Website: walmart
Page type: payment
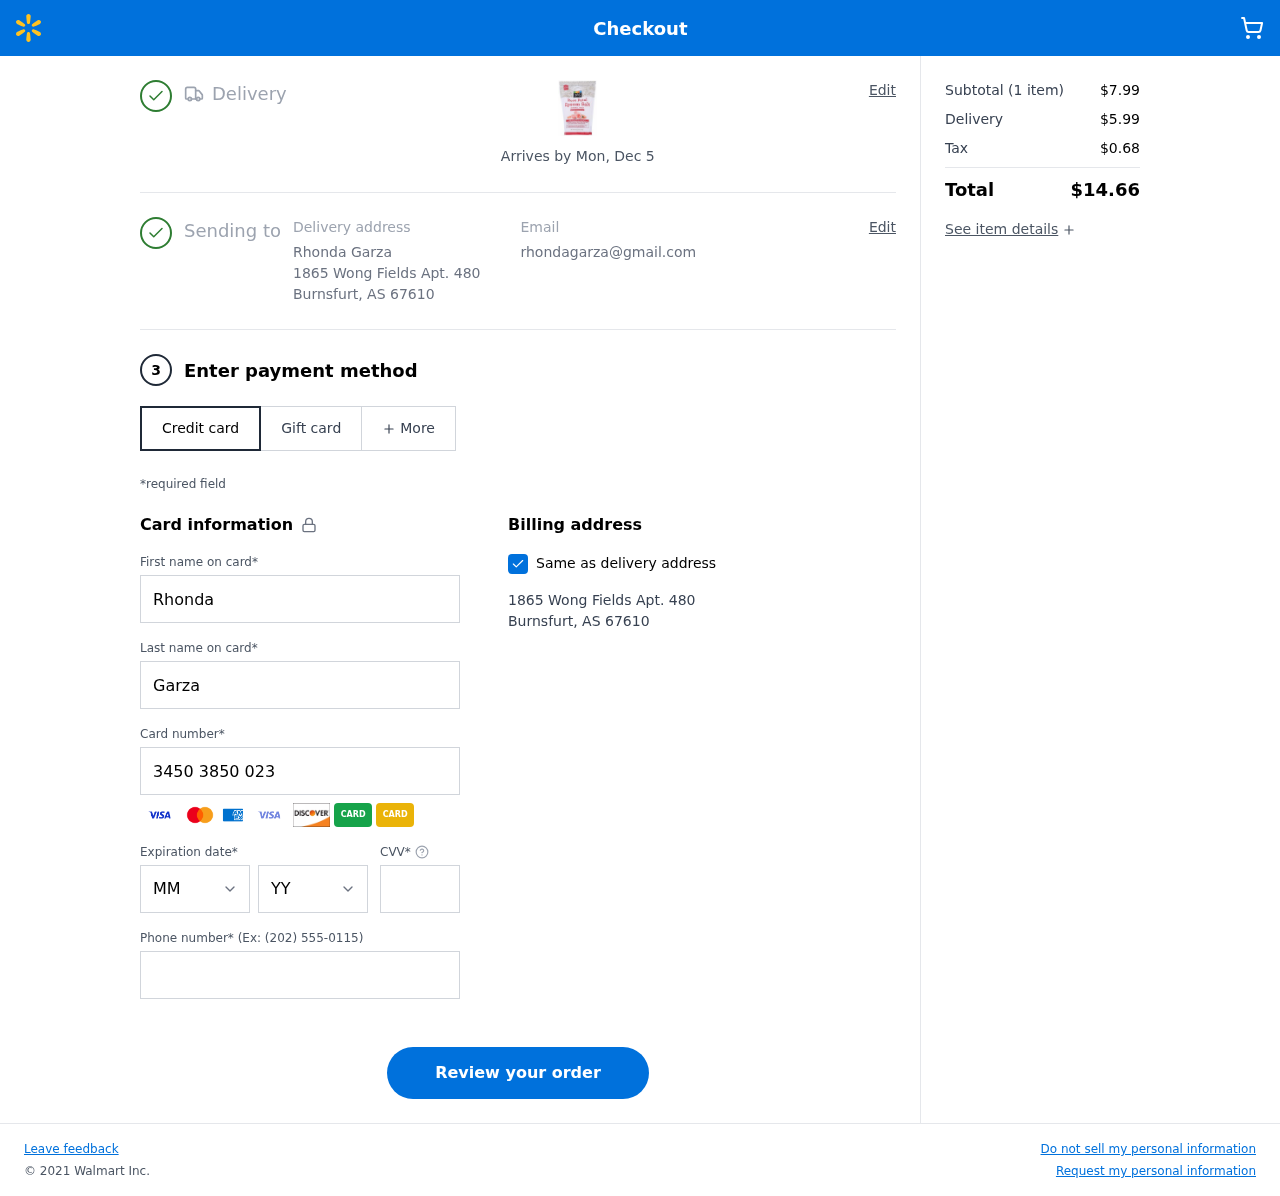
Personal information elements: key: PII_CARD_CVV
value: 9755
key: PII_CARD_EXPIRY_MONTH
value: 06
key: PII_CARD_EXPIRY_YEAR
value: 27
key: PII_CARD_NUMBER
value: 3450 3850 0232 032
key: PII_CITY
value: Burnsfurt
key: PII_EMAIL
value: rhondagarza@gmail.com
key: PII_FIRSTNAME
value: Rhonda
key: PII_FULLNAME
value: Rhonda Garza
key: PII_LASTNAME
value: Garza
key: PII_PHONE
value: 4803121893
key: PII_POSTCODE
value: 67610
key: PII_STATE_ABBR
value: AS
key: PII_STREET
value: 1865 Wong Fields Apt. 480
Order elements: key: ORDER_DELIVERY_DATE
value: Arrives by Mon, Dec 5
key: ORDER_NUM_ITEMS
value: (1 item)
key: ORDER_SUBTOTAL
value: $7.99
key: ORDER_SHIPPING_COST
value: $5.99
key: ORDER_TAX
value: $0.68
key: ORDER_TOTAL
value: $14.66